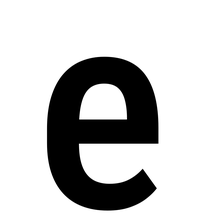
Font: Roboto_Condensed_Medium